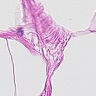
Metastatic tissue present: no